Interaction volume radius: 5 \u00c5
Interaction volume height: 40 \u00c5
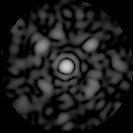
Disorder parameter: 0.7106